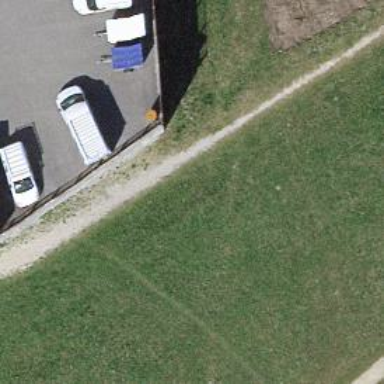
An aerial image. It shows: Retaining wall.